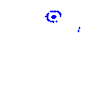
Particle: pion